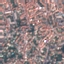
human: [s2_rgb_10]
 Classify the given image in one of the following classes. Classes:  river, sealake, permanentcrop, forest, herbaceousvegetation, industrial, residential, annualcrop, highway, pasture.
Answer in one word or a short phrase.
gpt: Residential